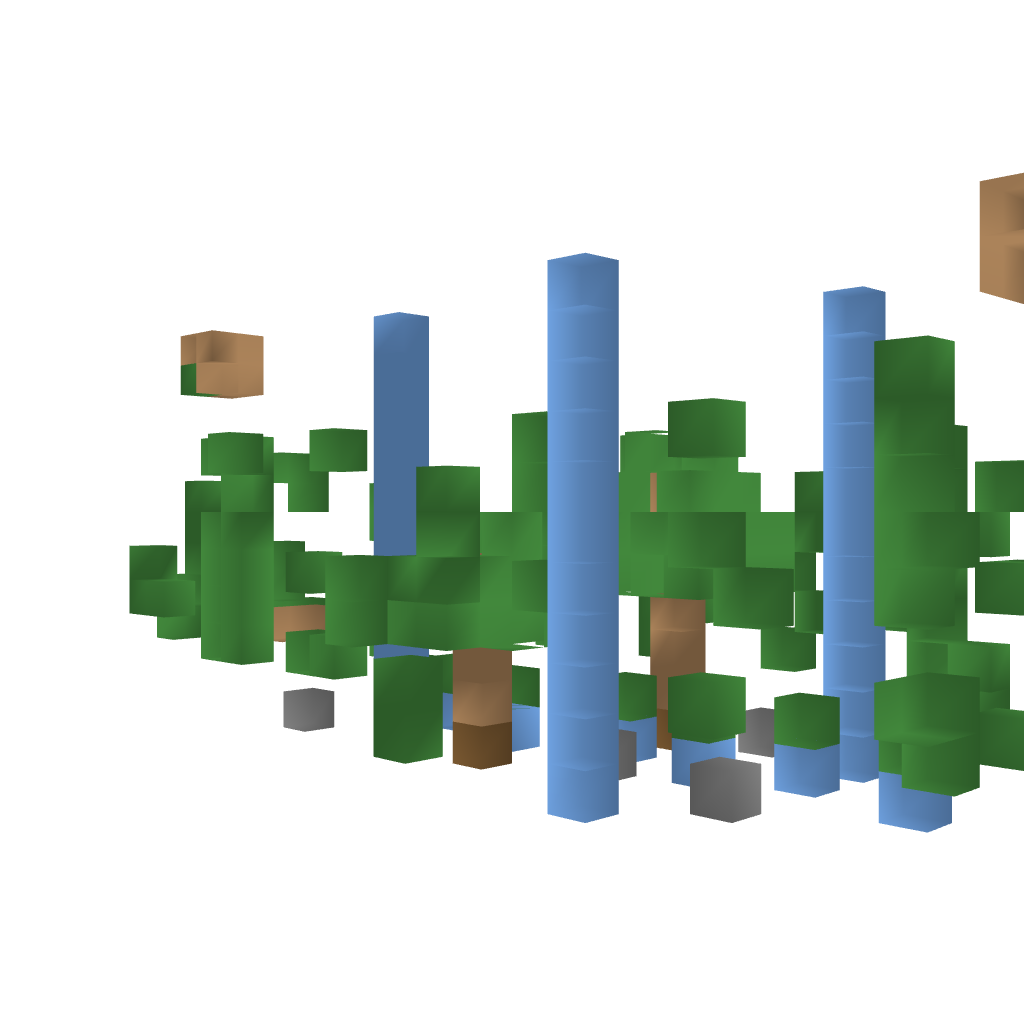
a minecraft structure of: temple of nature bad low quality